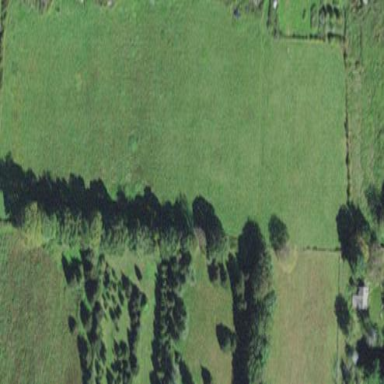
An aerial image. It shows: Agricultural meadow.